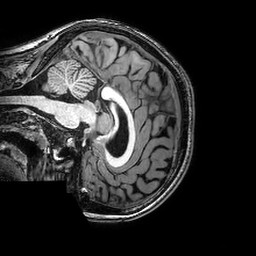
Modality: T1w
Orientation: sagittal
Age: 19
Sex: female
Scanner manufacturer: philips
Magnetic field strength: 3 T
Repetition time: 0.008199 s
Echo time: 0.00375 s